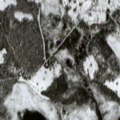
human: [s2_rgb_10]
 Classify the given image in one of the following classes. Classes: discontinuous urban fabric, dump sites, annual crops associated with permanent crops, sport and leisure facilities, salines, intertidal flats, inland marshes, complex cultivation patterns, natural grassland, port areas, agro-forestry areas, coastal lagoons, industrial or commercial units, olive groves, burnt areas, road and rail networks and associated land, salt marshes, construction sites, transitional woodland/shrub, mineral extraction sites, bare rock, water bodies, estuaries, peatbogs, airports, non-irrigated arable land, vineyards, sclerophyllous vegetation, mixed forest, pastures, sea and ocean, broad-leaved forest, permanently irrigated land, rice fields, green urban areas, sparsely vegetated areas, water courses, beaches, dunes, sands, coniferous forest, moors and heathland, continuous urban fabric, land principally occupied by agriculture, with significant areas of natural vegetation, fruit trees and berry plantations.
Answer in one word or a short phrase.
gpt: coniferous forest, transitional woodland/shrub